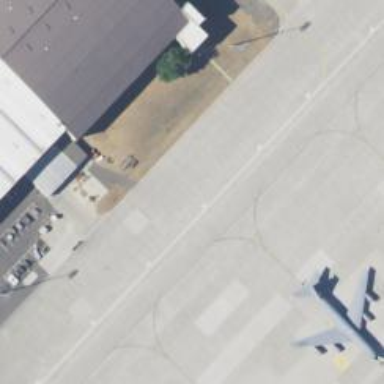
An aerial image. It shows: Image of taxiway at airport.